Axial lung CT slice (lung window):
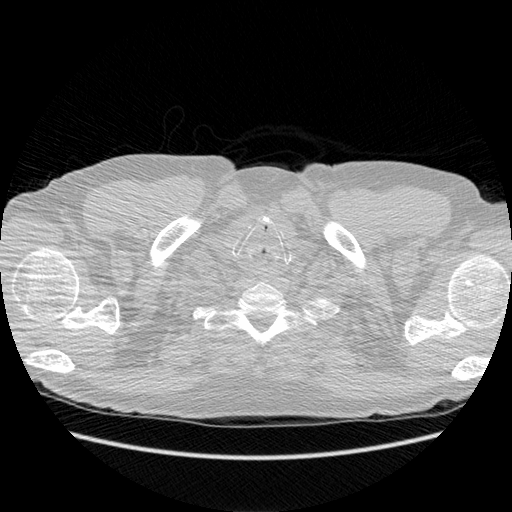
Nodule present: no